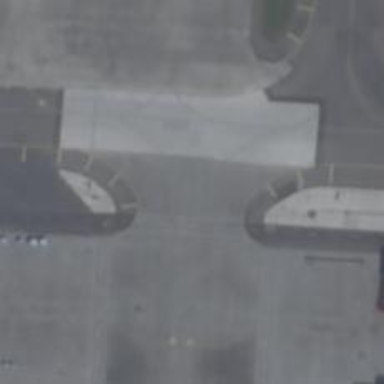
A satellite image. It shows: Image of taxiway at airport.